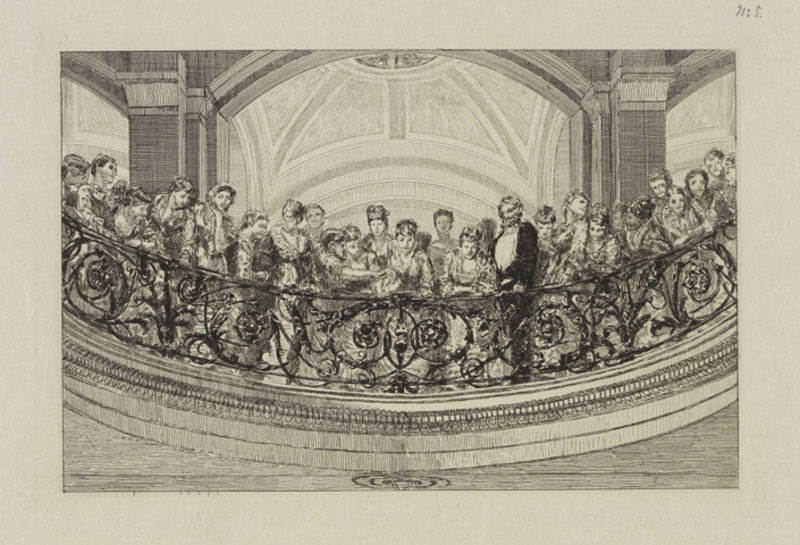
Titel: Schmiedeeisernes Gitter im Vorraum
Künstler: Max Klinger
Standort: Karlsruhe
Institution: Staatliche Kunsthalle Karlsruhe
Schlagwörter: mann, weiß, frauen, menschen, mädchen, ausschnitt, blumen, damen, frau, geschwungen, grau, hell, holz, kleid, kleider, licht, männer, pfeiler, schwarz, skizze, säulen, zeichnung, schloss, ball, gesellschaft, ornament, anzug, gesichter, hemd, architektur, barock, blicke, kragen, herr, schauen, brüstung, gitter, decke, innen, spitzen, oper, publikum, theater, locken, rund, ranken, balkon, bogen, ballett, studie, zuschauer, zuschauerinnen, grafik, empore, rundbogen, kuppel, lehnen, dekoration, frack, floral, metall, geländer, fein, galerie, halle, unten, schmiedeeisen, gewölbe, balustrade, druck, schwarzweiss, schraffur, stich, gebogen, bleistift, entwurf, kapitell, halbrund, fries, maserung, gesims, mittelalter, empfang, ballustrade, neugier, filigran, kupferstich, illusion, design, gallerie, gewölbt, deckenmalerei, wölbung, rotunde, luftig, dirigent, interesse, abendgesellschaft, seriendruck, hofball, verschnörkelt, belle epoque, mädchenschule, aufgestüzt, aufsehen, wund, nazug, pensionat, geländre, gewöklbe, m3nsch3n, lyzeum, gesellschsft